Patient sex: F
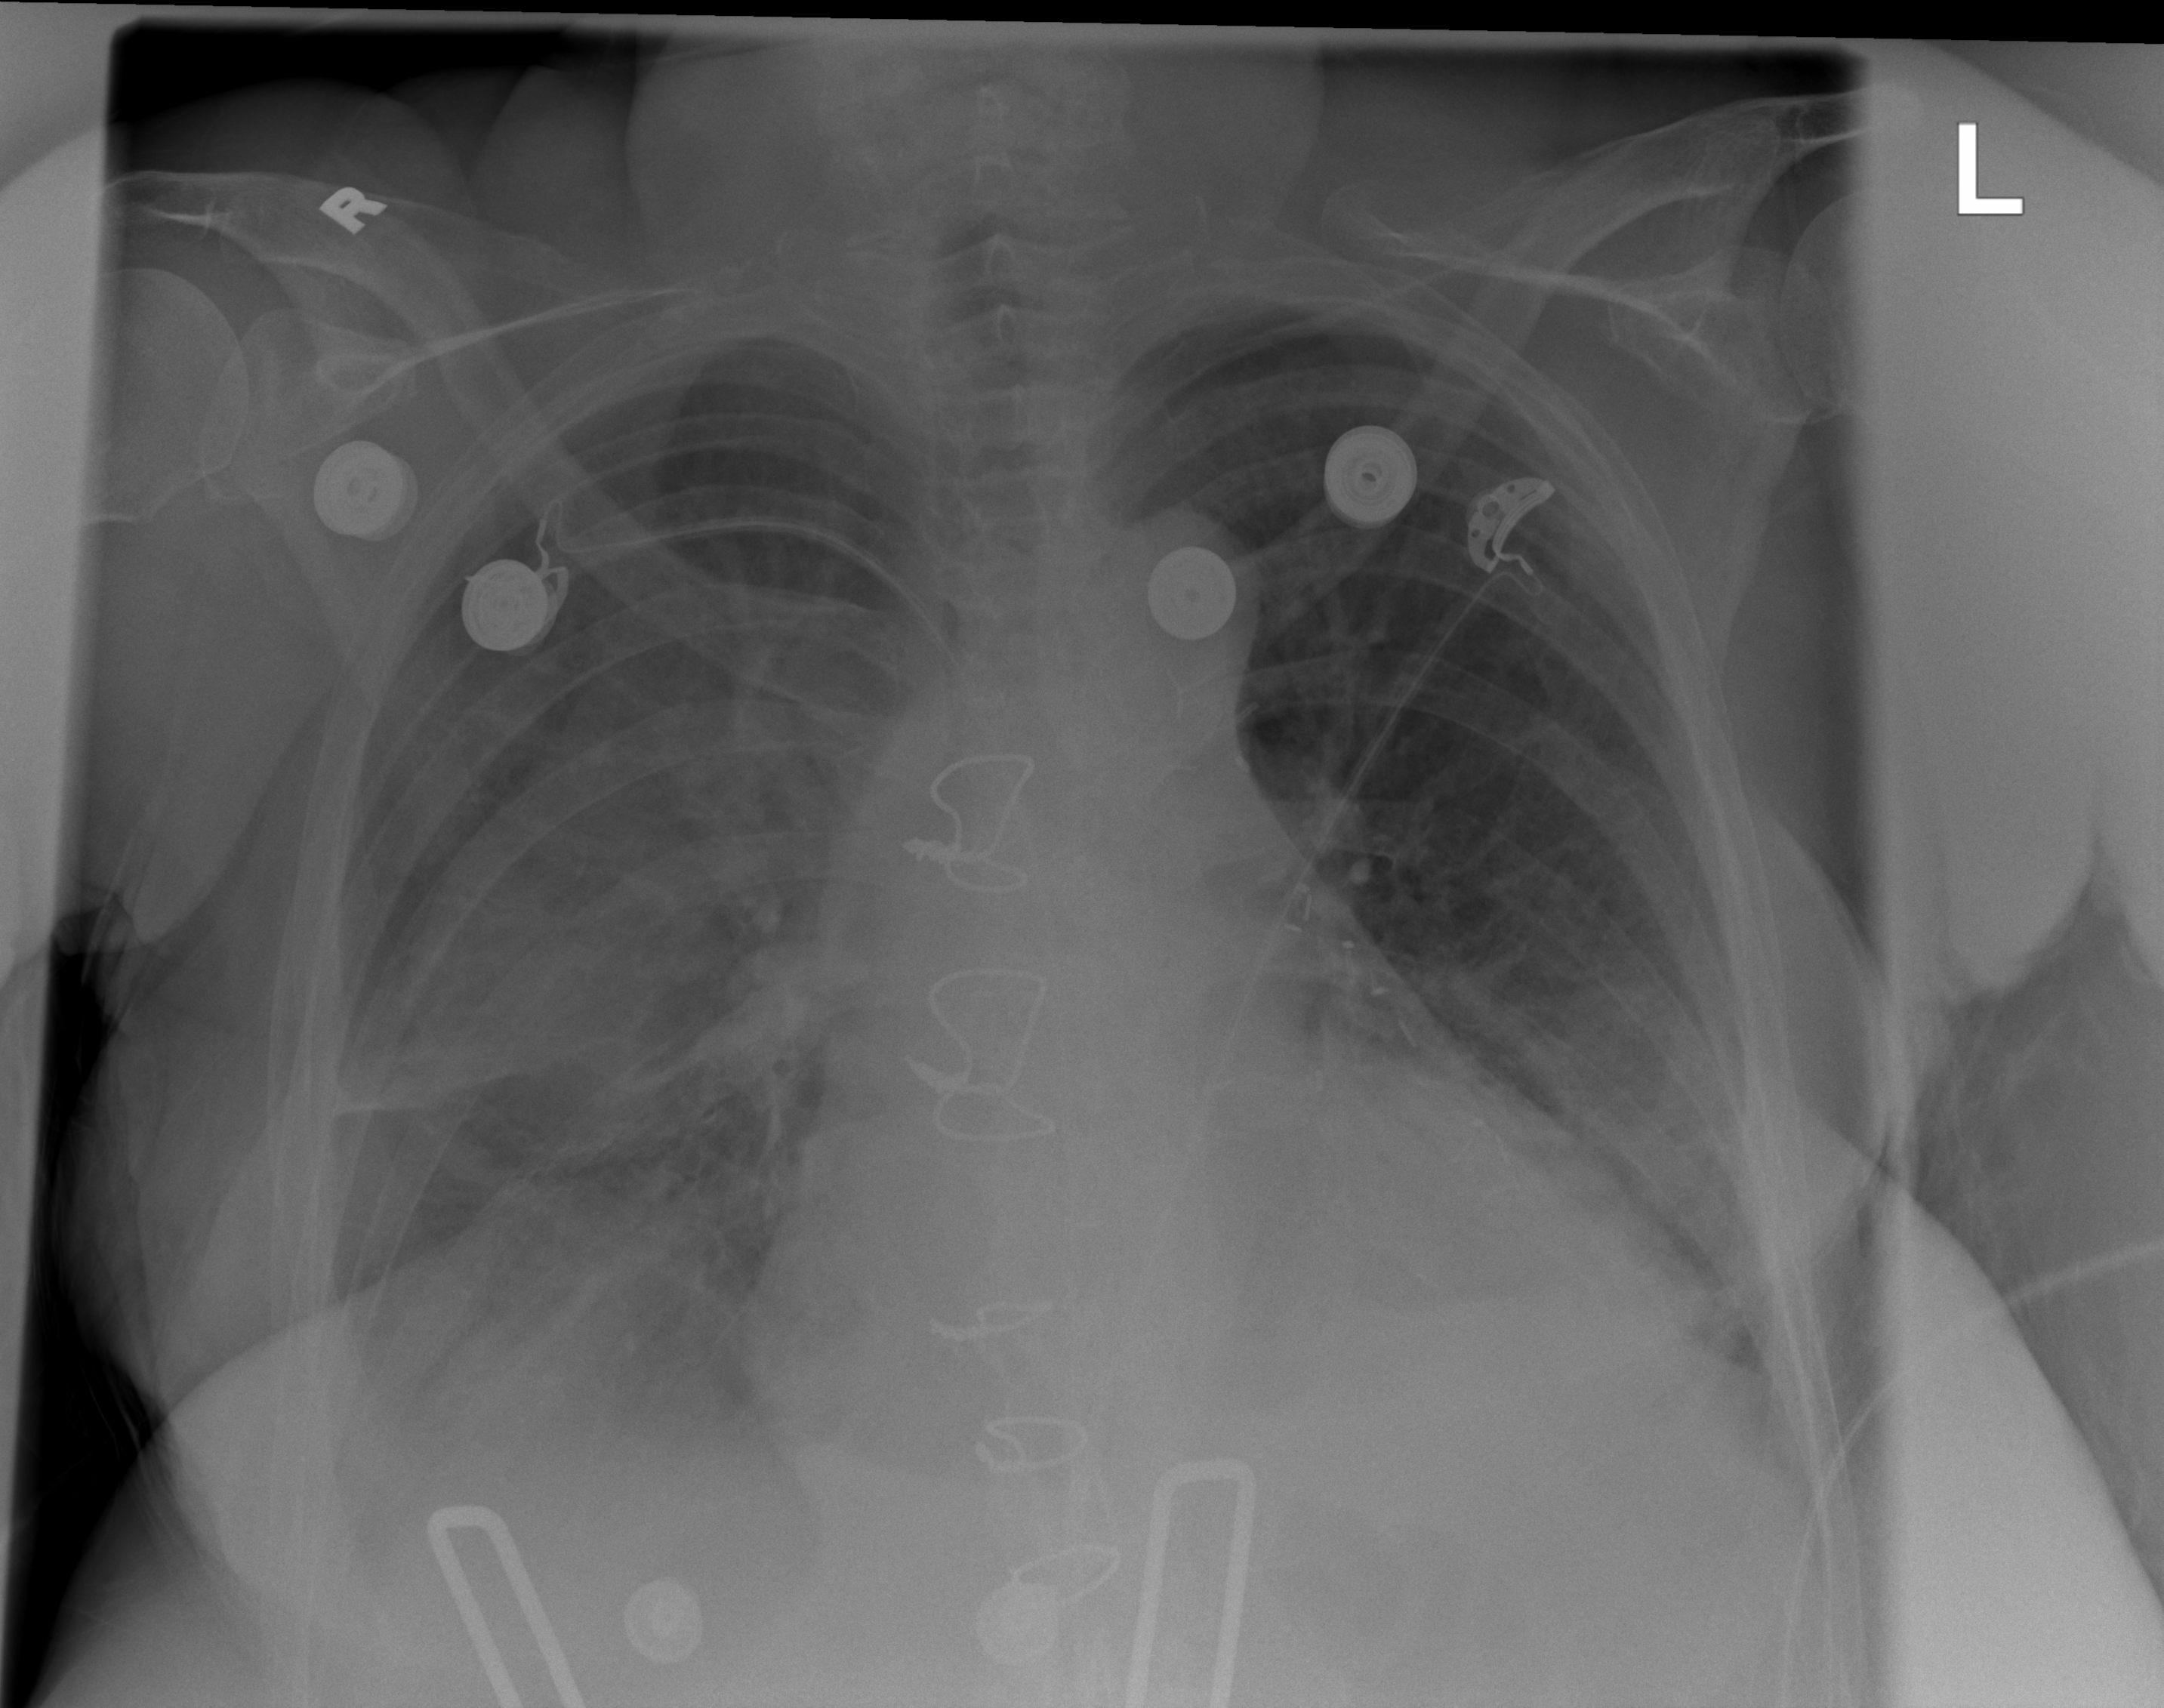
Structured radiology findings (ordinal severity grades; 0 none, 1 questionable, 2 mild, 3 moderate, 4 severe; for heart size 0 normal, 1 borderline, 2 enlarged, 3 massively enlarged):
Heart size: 2
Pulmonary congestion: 0
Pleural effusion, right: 2
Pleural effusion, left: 2
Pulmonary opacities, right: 0
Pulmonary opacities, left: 0
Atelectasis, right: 2
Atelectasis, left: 2